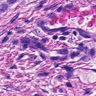
Metastatic tissue present: yes